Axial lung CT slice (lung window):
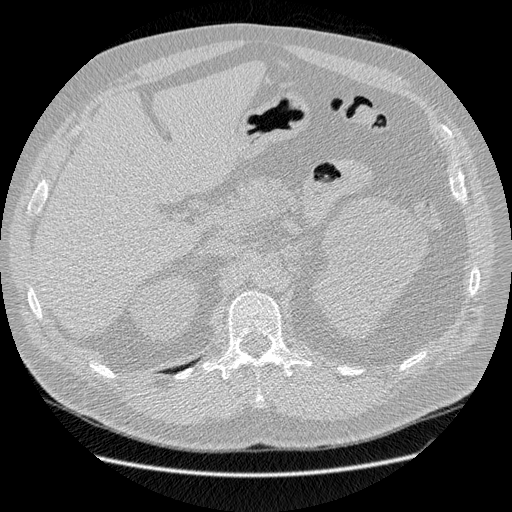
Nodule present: no